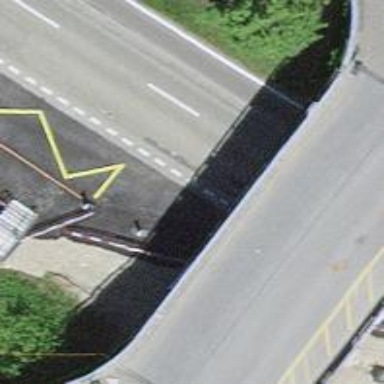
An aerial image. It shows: Bus stop with platform for public transport.